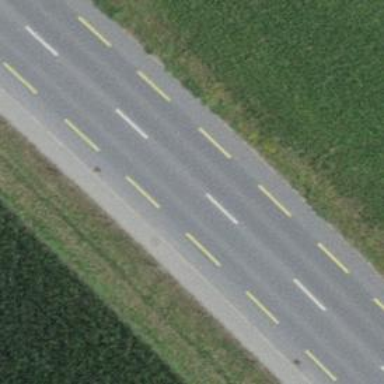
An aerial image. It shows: Secondary road with asphalt surface and designated cycle lane.